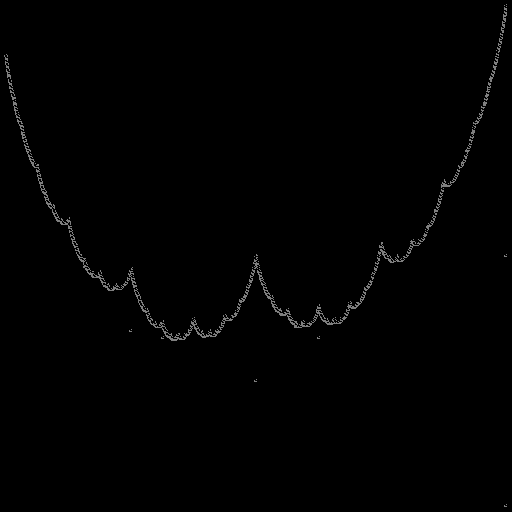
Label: a4